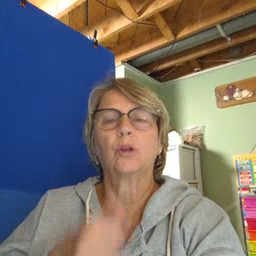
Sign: later